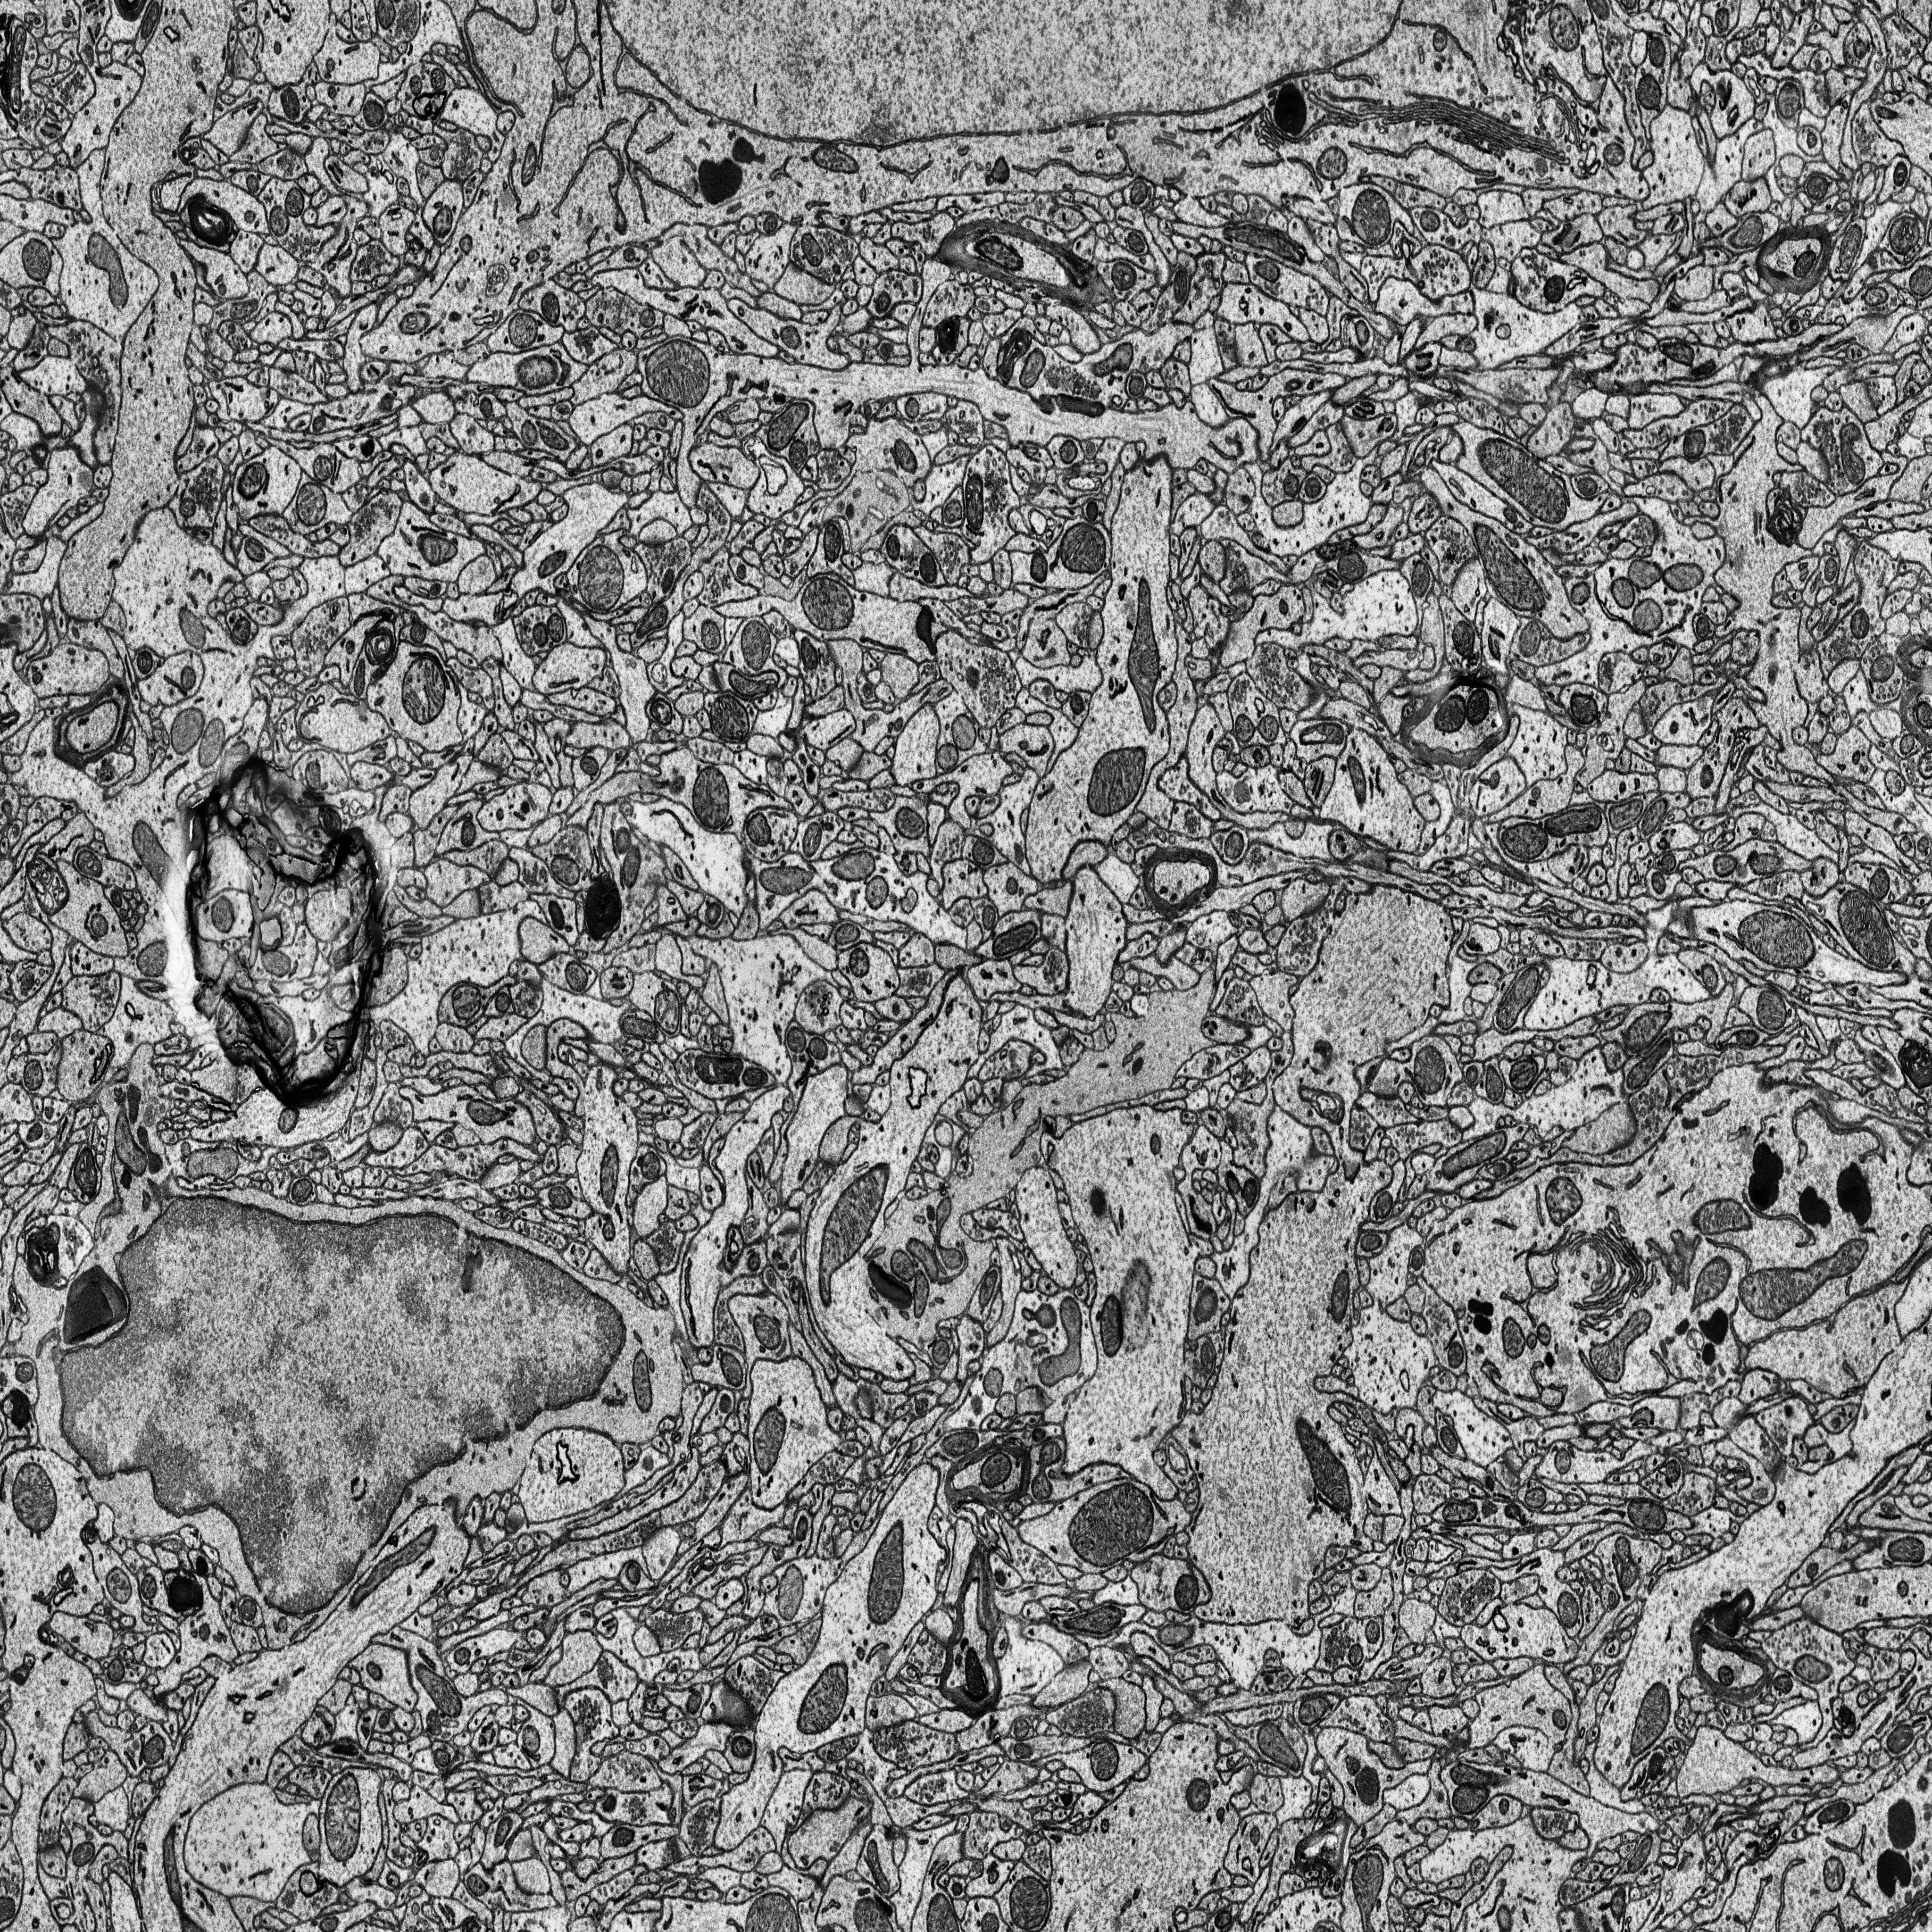
Electron microscopy slice of rat cortex tissue
Slice depth (z): 65
Mitochondria instances in slice: 393